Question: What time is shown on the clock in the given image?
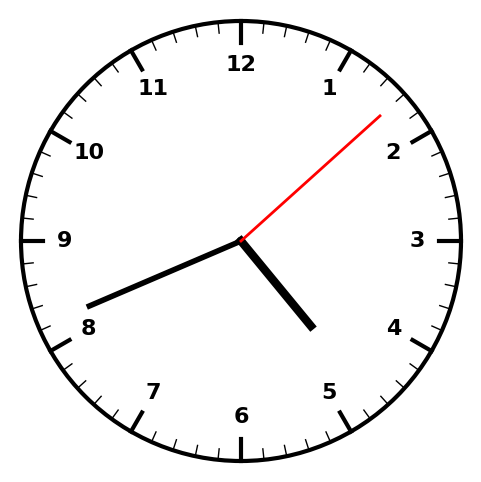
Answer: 04:41:08